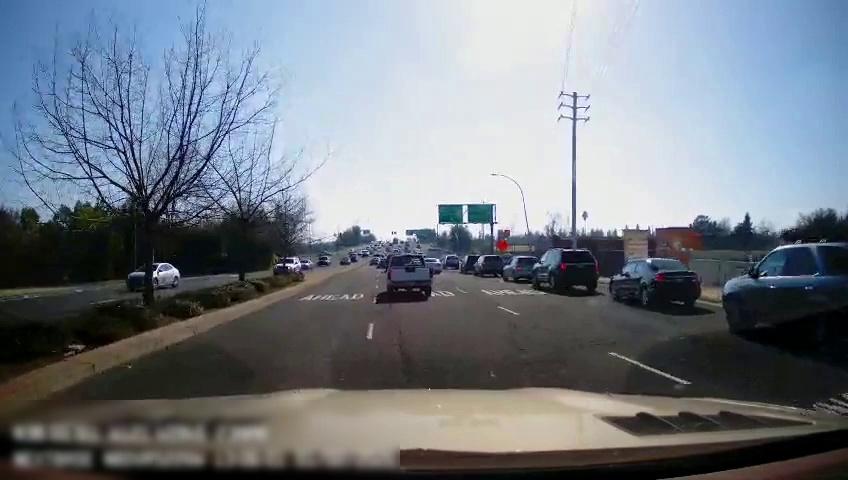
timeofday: Day
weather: Sunny
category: Drivable Space
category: Drivable Space
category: Vehicles | Truck
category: Vehicles | Truck
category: Vehicles | Car
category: Vehicles | SUV
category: Vehicles | Car
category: Vehicles | SUV
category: Vehicles | Car
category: Vehicles | SUV
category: Vehicles | SUV
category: Vehicles | Car
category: Vehicles | SUV
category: Vehicles | Car
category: Vehicles | SUV
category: Vehicles | SUV
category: Vehicles | Car
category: Vehicles | Other LV
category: Lanes | Current Lane
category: Lanes | Alternate Lane
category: Traffic | Signs
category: Traffic | Signs
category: Traffic | Signs